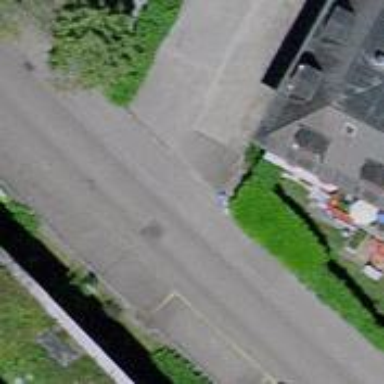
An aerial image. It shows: Kerb barrier.